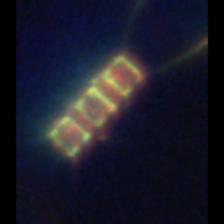
Taxon: Chaetoceros
Group: Diatoms